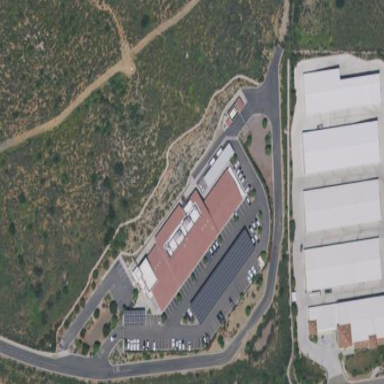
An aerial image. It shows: Public building serving as police station.